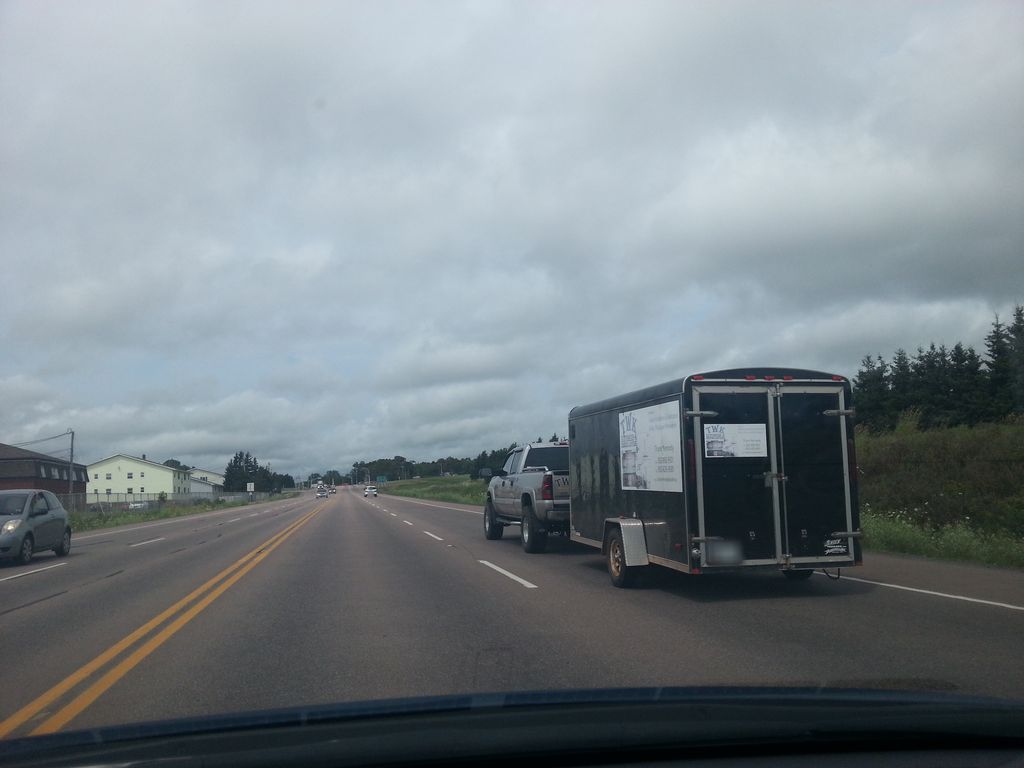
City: charlottetown